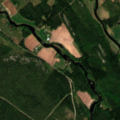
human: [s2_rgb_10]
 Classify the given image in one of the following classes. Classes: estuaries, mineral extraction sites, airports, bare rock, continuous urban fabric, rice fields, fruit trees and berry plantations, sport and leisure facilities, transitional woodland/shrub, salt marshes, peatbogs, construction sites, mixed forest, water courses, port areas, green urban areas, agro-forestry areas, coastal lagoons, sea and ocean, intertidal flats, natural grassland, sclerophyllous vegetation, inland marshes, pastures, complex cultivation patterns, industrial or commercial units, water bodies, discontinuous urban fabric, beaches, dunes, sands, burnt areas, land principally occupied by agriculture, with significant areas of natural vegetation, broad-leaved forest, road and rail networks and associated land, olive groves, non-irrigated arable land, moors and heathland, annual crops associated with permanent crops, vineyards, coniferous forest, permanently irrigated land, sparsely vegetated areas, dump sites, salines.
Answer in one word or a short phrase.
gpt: land principally occupied by agriculture, with significant areas of natural vegetation, coniferous forest, mixed forest